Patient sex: M
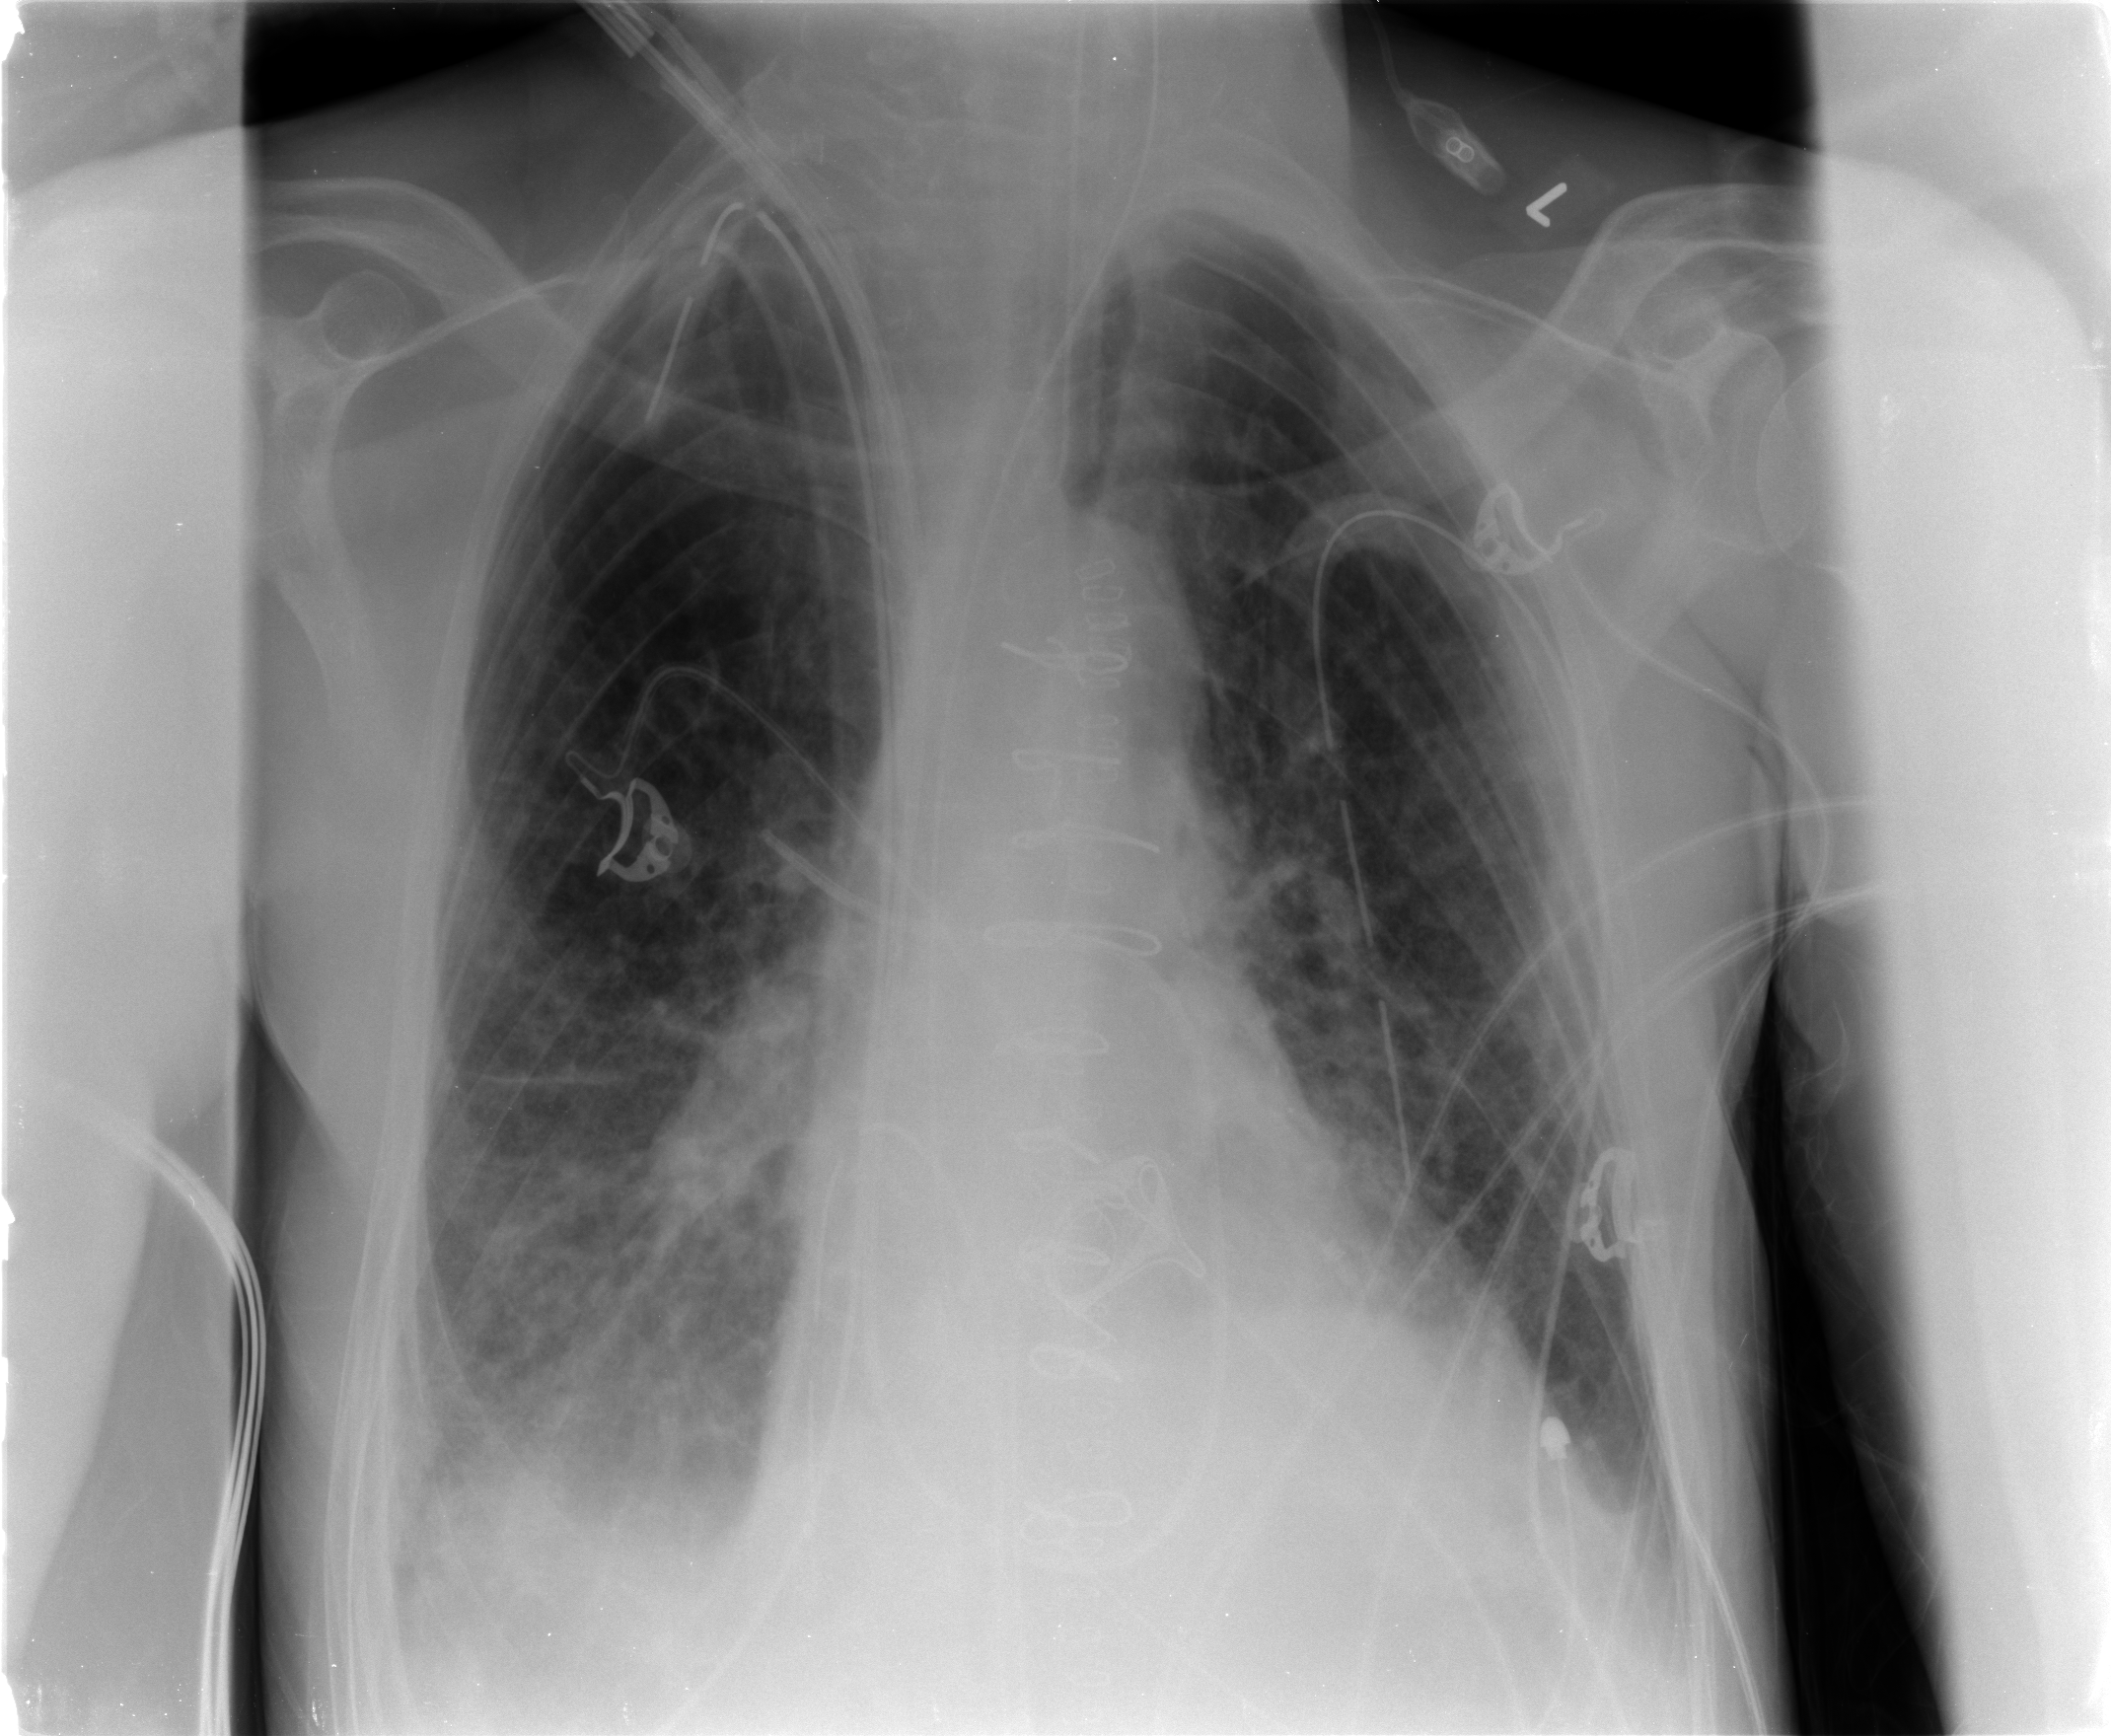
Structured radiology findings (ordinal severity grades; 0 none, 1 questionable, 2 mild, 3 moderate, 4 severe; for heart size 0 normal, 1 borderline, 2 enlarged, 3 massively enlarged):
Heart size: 0
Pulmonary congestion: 2
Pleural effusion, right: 2
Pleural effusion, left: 2
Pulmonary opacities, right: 2
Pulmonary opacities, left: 2
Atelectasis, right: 2
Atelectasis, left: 2